九年级 · 度量几何学
如图, 在 $\triangle A B C$ 中, $D, E, F$ 分别是 $A B, A C, B C$ 上的点, 且 $D E / / B C, E F / / A B$, $A D: D B=3: 5, B C=40 \mathrm{~cm}$, 则 $B F=$ $\qquad$ $\mathrm{cm}$.

    （第 14 题）

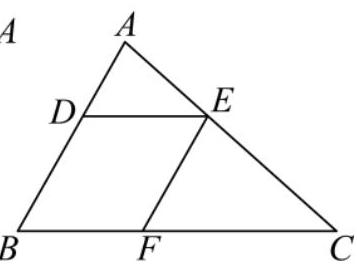
答案:  15